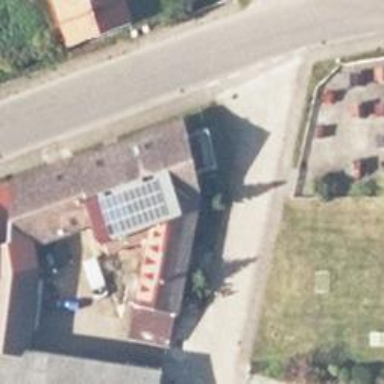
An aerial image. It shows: Solar photovoltaic panel generator producing electricity in small installation.